Field crop: maize
Growth stage: 2
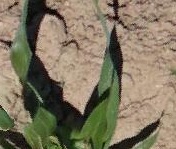
Species: maize